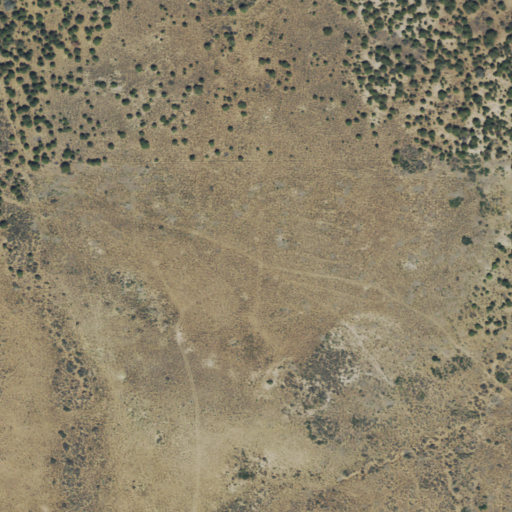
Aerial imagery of valley in Colorado named Poison Spring Gulch containing shrub and evergreen forest